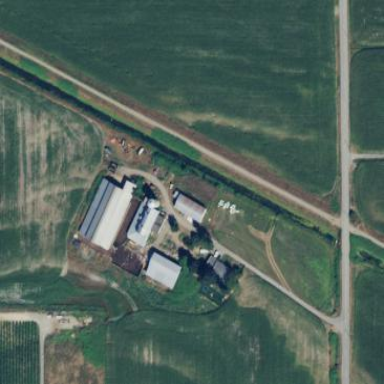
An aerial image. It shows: Farmyard area.